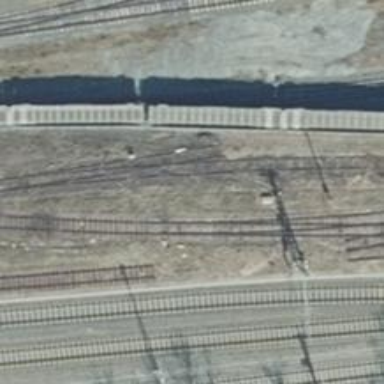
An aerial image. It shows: Disused railway yard.